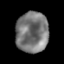
Tissue: lung
Cell type: Myeloid cells
Senescence score: 0.2416
Nuclear area (px): 1284
Mean DAPI intensity: 120.633